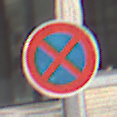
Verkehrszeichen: AbsolutesHalteverbot
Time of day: Midday
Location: Outdoor (Urban)
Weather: Overcast
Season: NotSpecified
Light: Natural